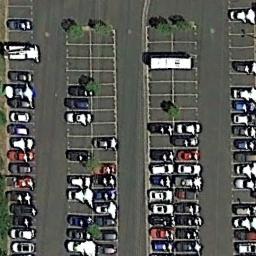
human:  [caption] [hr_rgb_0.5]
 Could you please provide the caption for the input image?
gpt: The parking lot has some cars arranged neatly in lines .

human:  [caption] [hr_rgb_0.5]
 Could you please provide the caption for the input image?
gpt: The parking lot is full of cars .

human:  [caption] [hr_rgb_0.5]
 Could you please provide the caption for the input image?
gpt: There are many cars in the parking lot .

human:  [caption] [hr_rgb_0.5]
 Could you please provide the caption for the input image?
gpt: There are many yellow signs in the parking lot .

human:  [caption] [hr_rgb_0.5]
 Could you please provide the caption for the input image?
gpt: There are many cars on the parking lot .